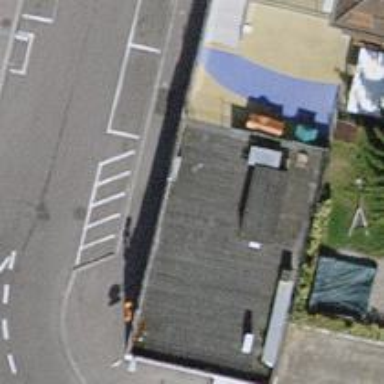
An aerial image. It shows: Pub.